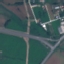
Land use / land cover: Highway